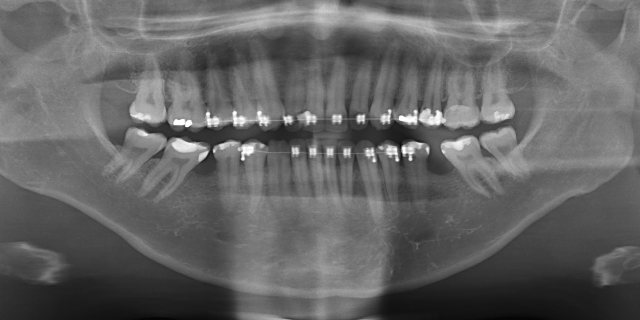
adult